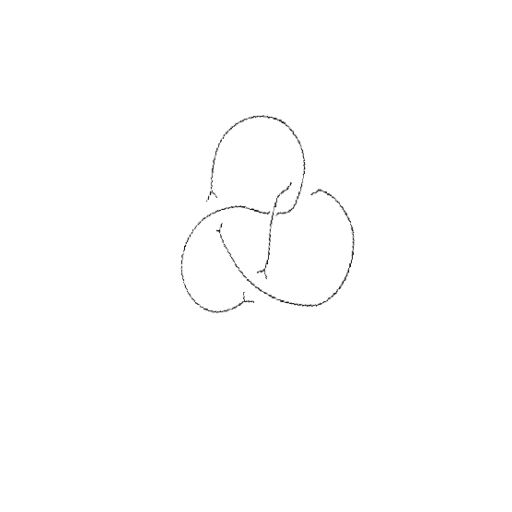
Crossing number: 4